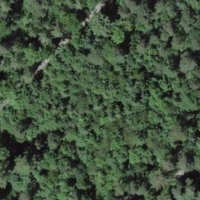
EUNIS habitat code: 41
Species observed at this site:
Melittis melissophyllum